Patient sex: F
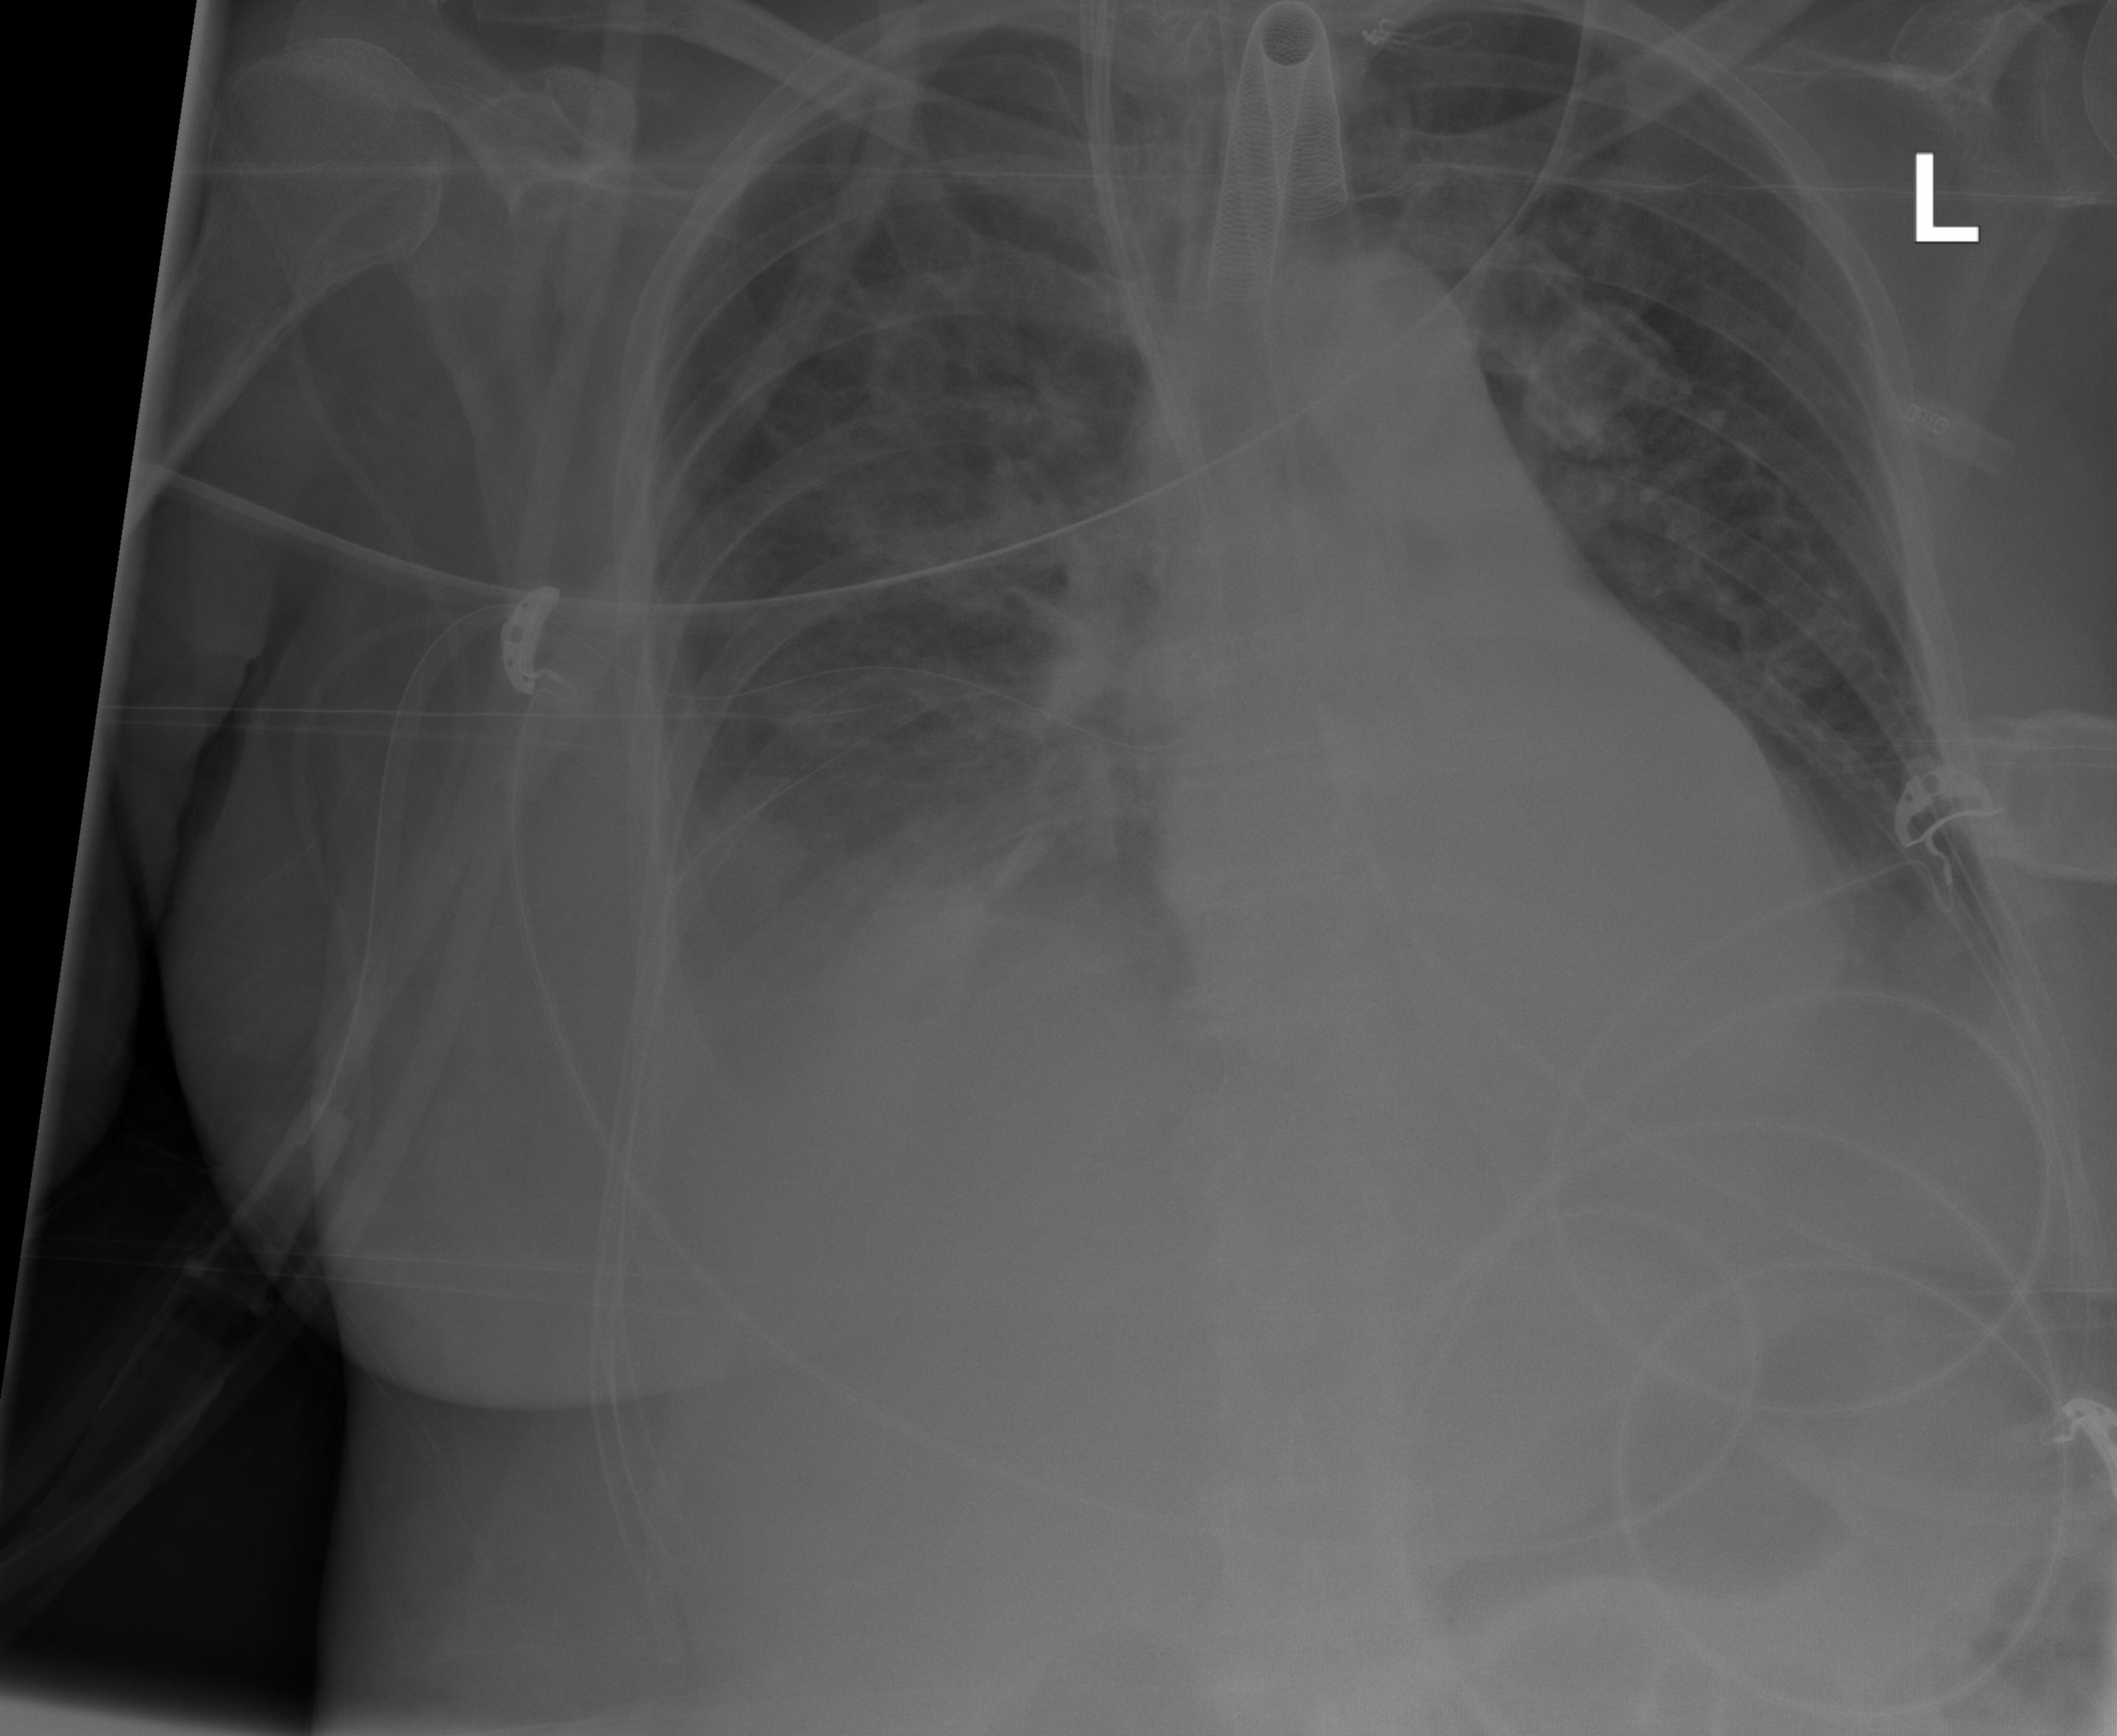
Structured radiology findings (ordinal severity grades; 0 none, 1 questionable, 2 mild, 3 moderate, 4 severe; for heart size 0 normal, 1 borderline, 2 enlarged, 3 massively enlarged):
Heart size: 2
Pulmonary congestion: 2
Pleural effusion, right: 2
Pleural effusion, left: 2
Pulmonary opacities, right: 2
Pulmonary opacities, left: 0
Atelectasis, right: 2
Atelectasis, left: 1